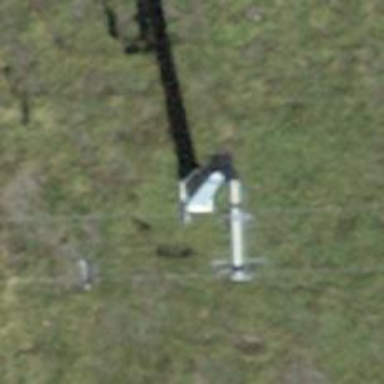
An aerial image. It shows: Pylon for aerialway.